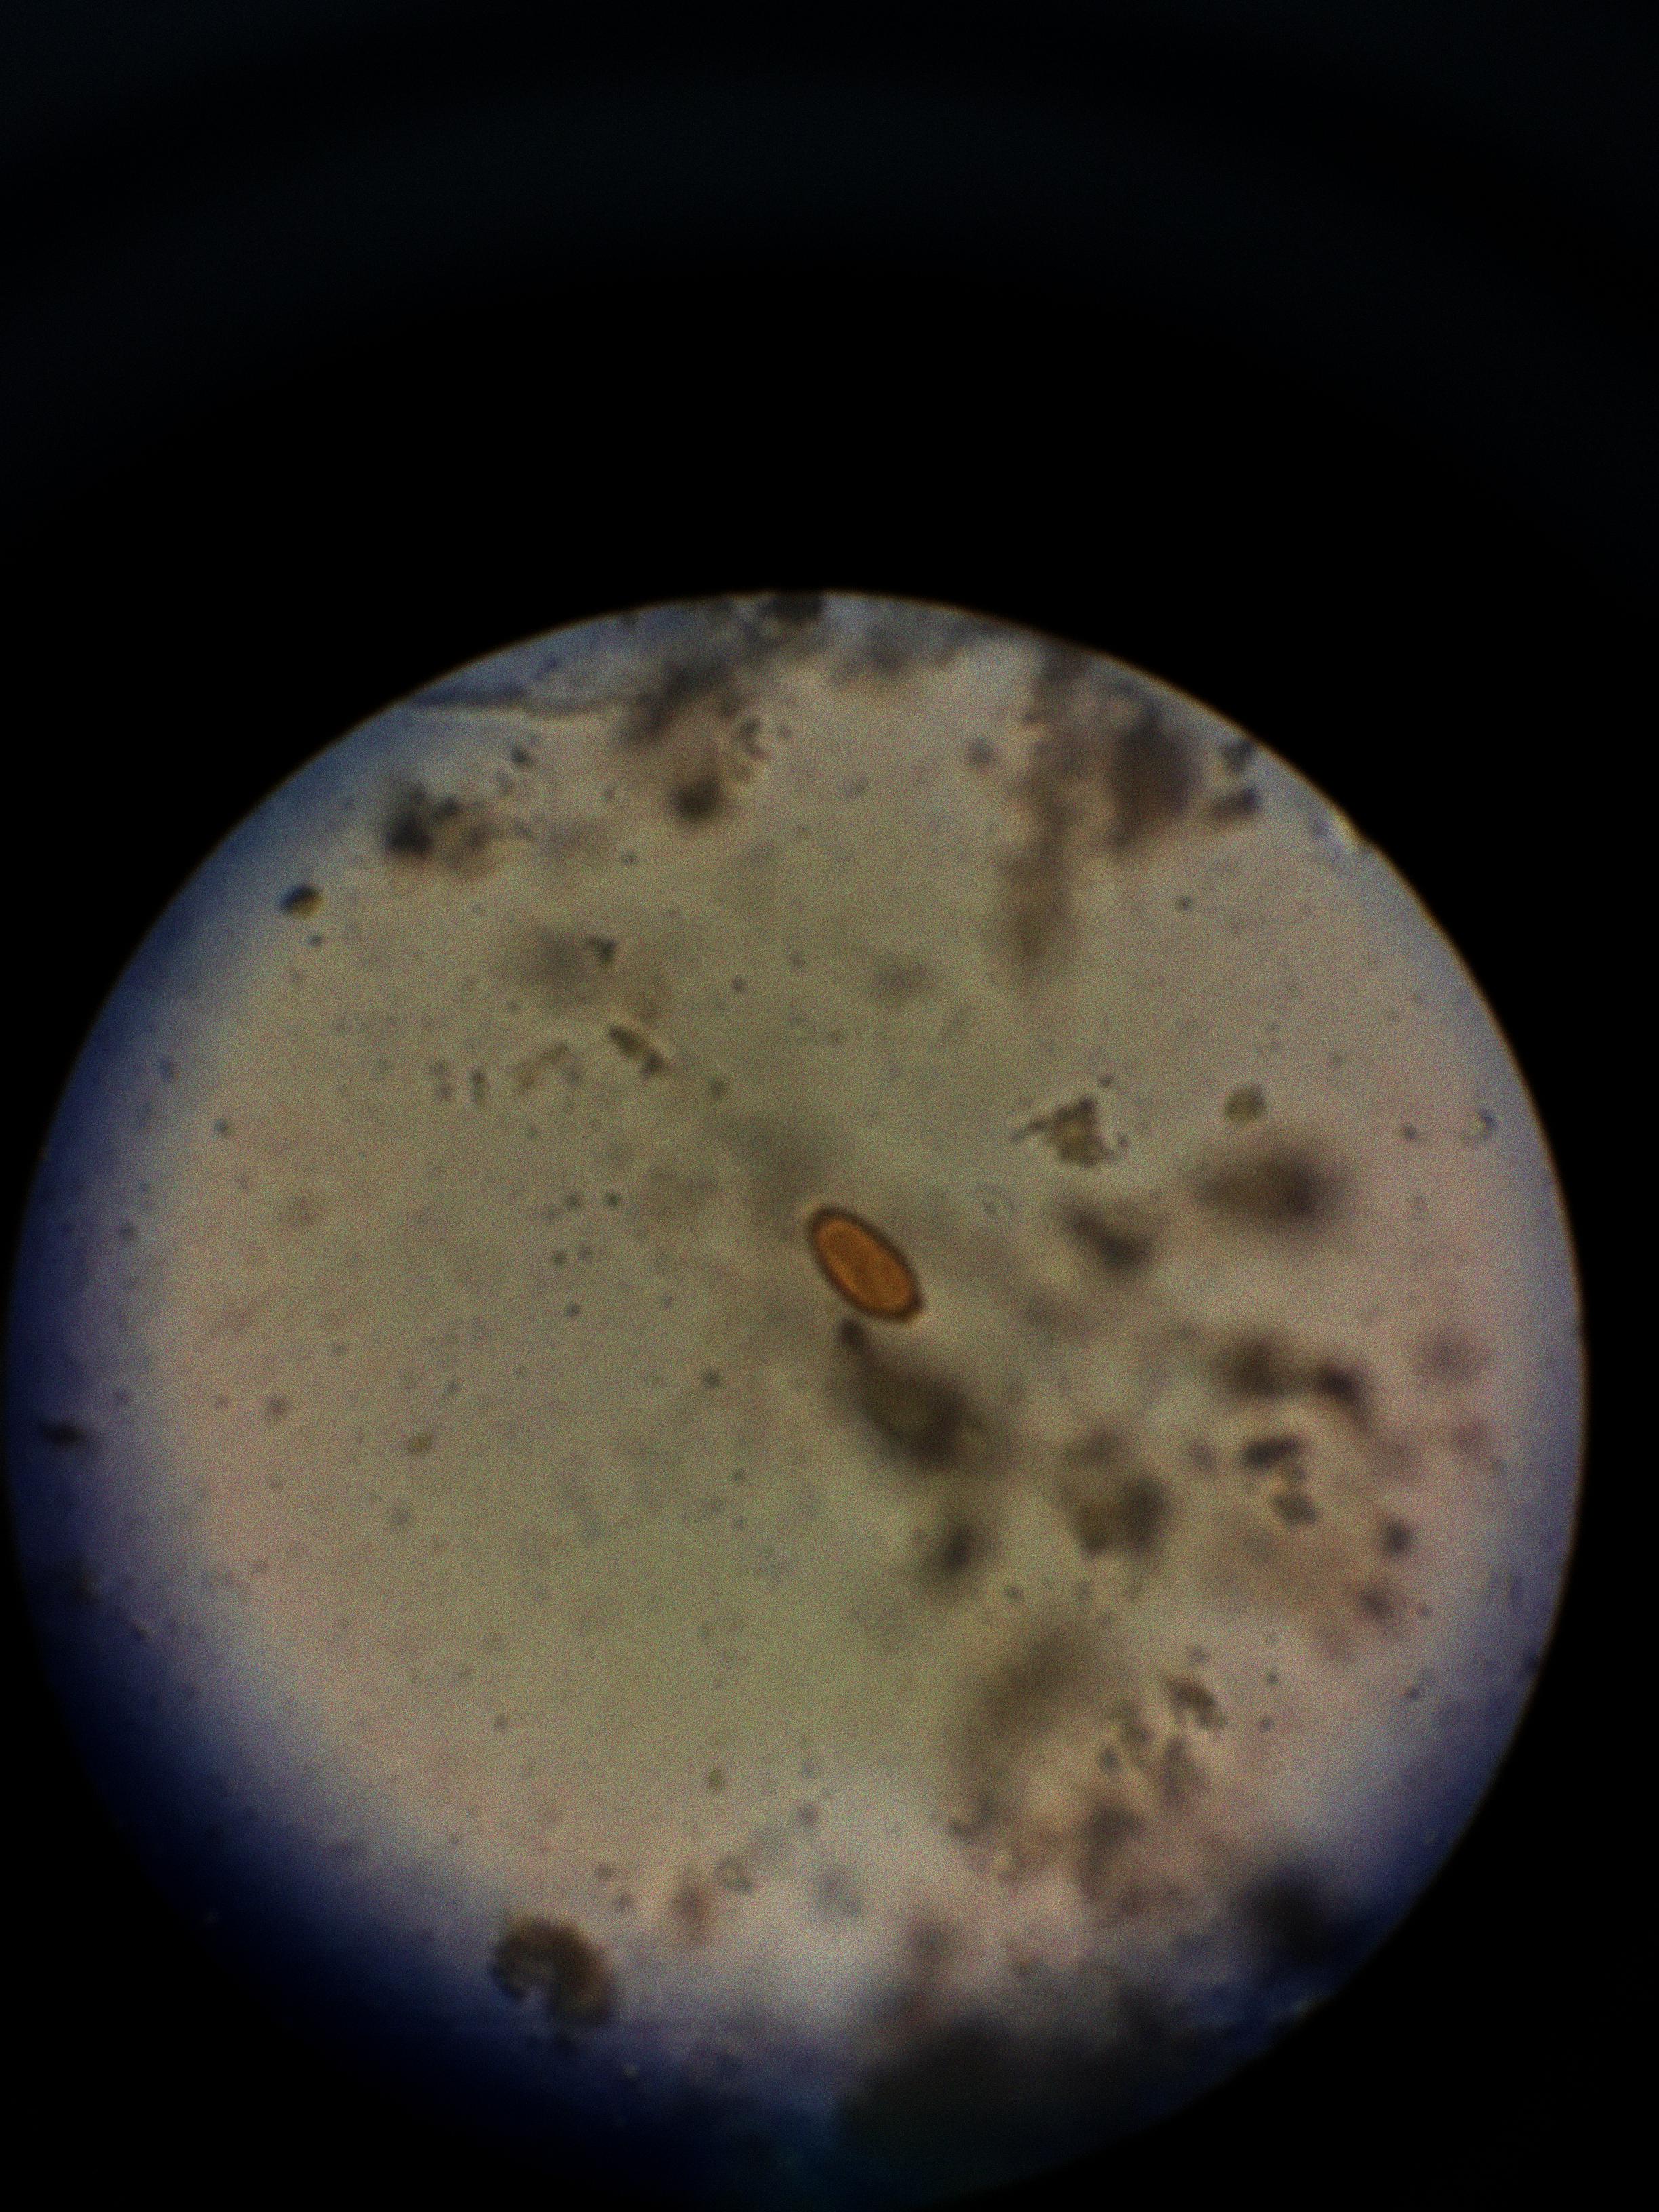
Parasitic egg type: Trichuris trichiura